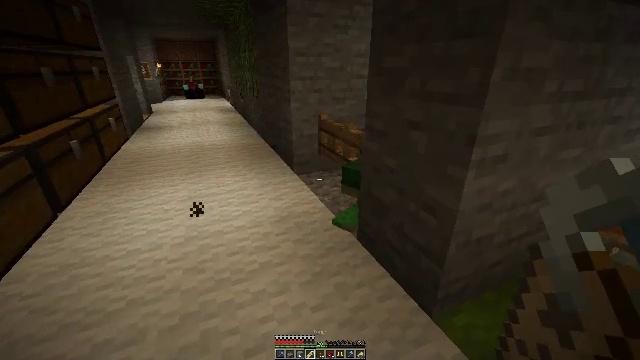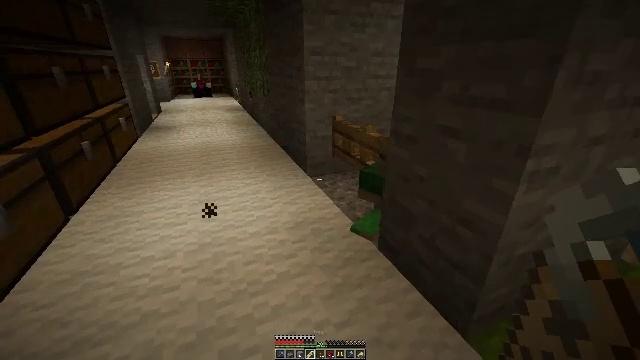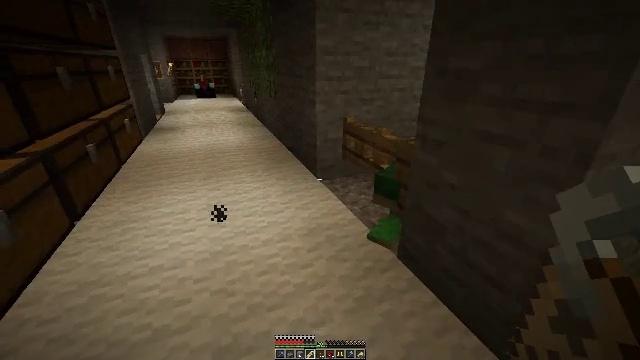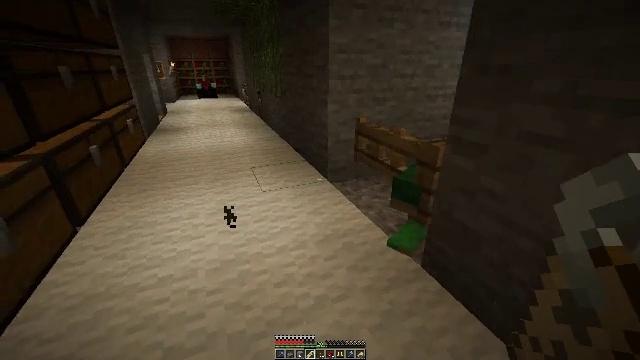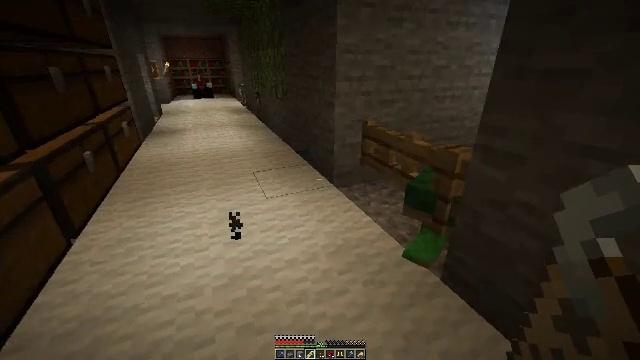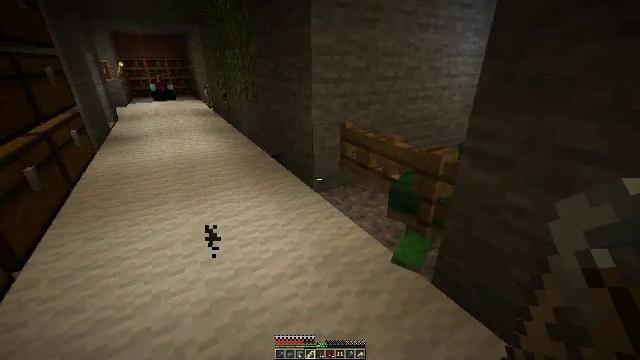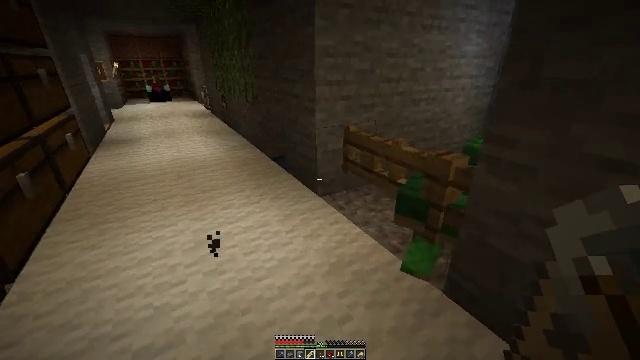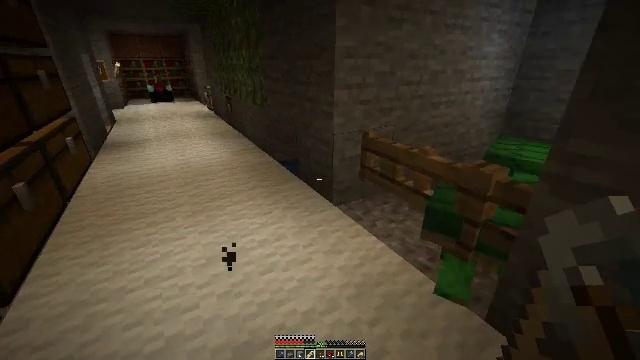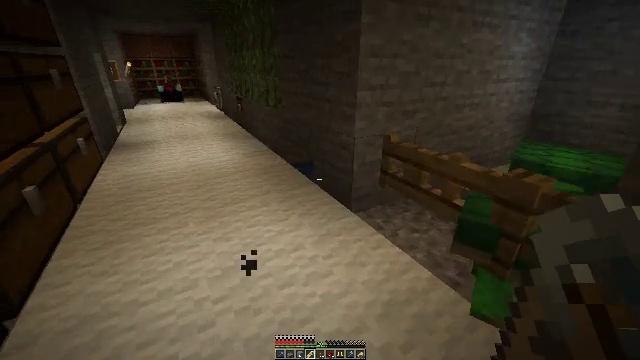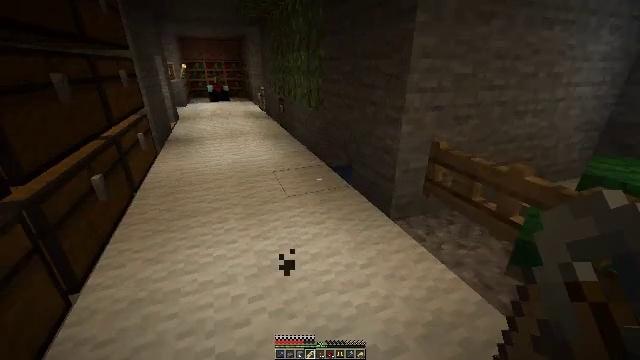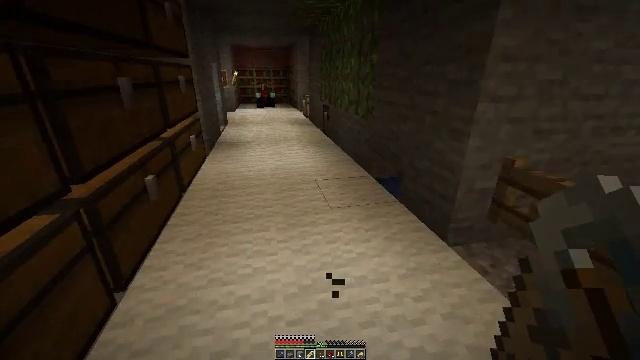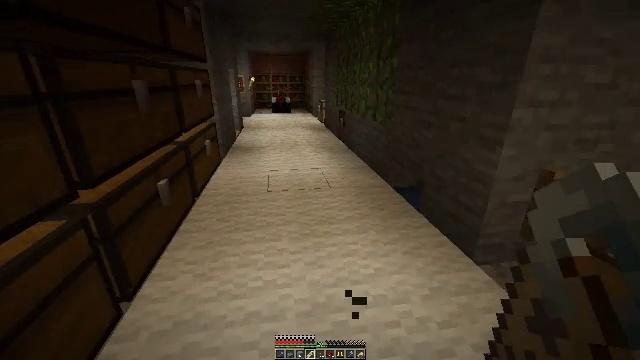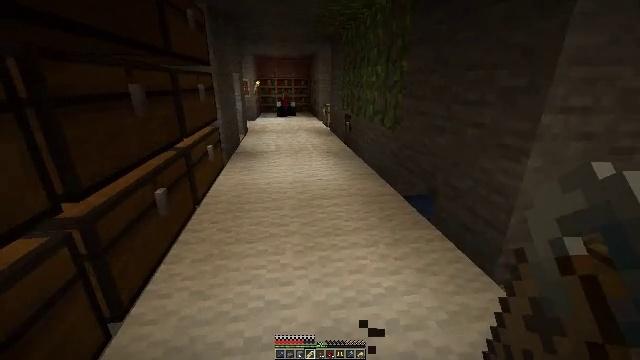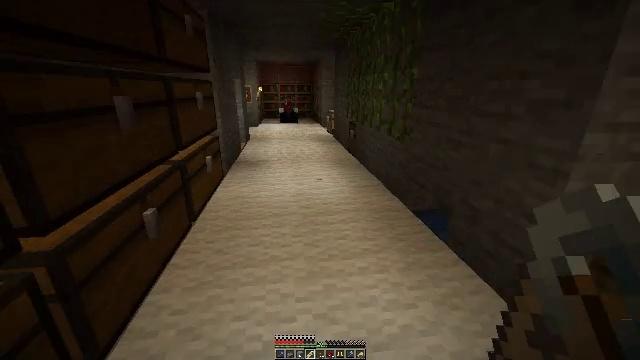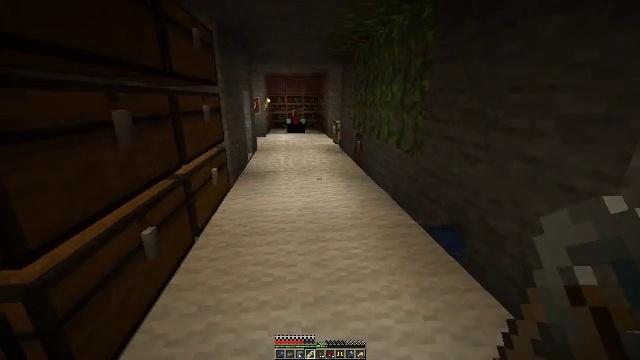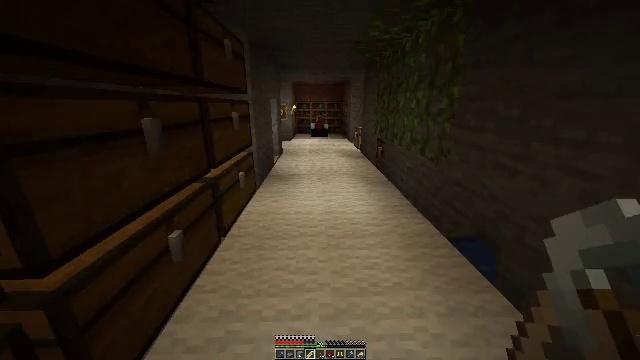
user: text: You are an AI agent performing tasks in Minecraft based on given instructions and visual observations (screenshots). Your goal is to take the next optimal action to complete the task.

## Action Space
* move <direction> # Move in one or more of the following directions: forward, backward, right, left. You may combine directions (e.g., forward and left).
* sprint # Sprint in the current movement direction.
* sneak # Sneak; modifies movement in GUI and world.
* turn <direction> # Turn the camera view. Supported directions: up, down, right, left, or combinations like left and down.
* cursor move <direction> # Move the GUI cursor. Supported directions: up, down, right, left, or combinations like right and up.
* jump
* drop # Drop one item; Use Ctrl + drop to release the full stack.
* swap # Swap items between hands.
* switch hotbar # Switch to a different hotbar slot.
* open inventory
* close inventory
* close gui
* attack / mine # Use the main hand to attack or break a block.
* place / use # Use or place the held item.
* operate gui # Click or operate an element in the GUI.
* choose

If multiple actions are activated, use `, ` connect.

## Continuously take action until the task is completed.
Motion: motion action
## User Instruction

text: Collect the brown mushroom from the forest floor.
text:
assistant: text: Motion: move forward and move left, turn left
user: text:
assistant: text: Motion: move forward and move left
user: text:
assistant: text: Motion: move forward and move left
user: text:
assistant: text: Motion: move forward and move left, turn right
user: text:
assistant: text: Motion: move forward and move left, turn right
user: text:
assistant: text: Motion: move forward and move left
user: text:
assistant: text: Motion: move forward and move left
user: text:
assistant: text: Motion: move forward and move left, turn left
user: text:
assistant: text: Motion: move forward and move left, turn left
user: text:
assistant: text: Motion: move forward, turn left and up
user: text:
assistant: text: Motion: move forward, turn left and up
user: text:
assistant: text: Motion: move forward, turn left
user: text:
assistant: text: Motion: move forward, sprint, turn up
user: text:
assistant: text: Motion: move forward, sprint, turn left and up
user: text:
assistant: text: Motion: move forward, sprint, turn left
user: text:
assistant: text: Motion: move forward, turn left
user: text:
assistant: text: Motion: move forward
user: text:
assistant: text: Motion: move forward
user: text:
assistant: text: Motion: move forward
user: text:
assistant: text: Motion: move forward
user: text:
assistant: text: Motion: move forward
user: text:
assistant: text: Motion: move forward
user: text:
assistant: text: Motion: move forward
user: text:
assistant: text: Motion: move forward
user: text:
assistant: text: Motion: move forward
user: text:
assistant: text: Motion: move forward
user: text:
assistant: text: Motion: move forward, turn right
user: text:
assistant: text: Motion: move forward
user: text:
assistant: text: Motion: move forward
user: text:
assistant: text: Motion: move forward